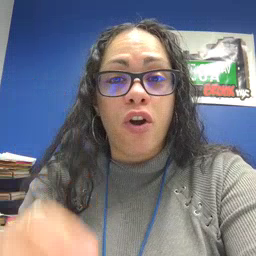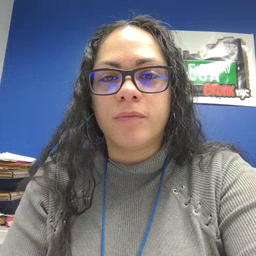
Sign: dog